Question: I have a problem with my JavaScript code for D3.js. I am trying to use the 'd3.nest()' function to summarize my large CSV file and then create visualizations from it. I am trying to make a grouped bar chart as shown here : <URL>.
But nothing is displayed on the page when I load it up. The grouped chart is meant to show the number of actual and predicted repairs values based on the modules ('module_category', as shown in the sample data below):
'''
module_category,component_category,date_repair,actual,predicted,
M1,P06,1/1/2009,39,63,
M1,P06,2009/10,3,4,2009/10/1
M1,P06,2009/11,4,3,2009/11/1
M1,P06,2009/12,4,2,2009/12/1
M1,P06,2009/02,29,45,2009/02/1
M1,P06,2009/03,29,32,2009/03/1
M1,P06,2009/04,10,22,2009/04/1
M1,P06,2009/05,13,15,2009/05/1
M1,P06,2009/06,9,16,2009/06/1
M1,P06,2009/07,7,12,2009/07/1
'''
This is the code I've written so far:
'''
(function() {
var margin = {top: 20, right: 90, bottom: 30, left: 60},
width = 980 - margin.left - margin.right,
height = 500 - margin.top - margin.bottom;
var x0 = d3.scale.ordinal()
.rangeRoundBands([0, width], .1);
var x1 = d3.scale.ordinal();
var y = d3.scale.linear()
.range([height, 0]);
var color = d3.scale.category10();
var xAxis = d3.svg.axis()
.scale(x0)
.orient("bottom");
var yAxis = d3.svg.axis()
.scale(y)
.orient("left")
.tickFormat(d3.format(".2s"));
var svg = d3.select("#maincontent").append("svg")
.attr('width', width + margin.right + margin.left)
.attr('height', height + margin.top + margin.bottom)
.append("g")
.attr("transform", "translate(" + margin.left + "," + margin.top + ")");
var tip=d3.tip()
.attr("class","d3-tip")
.offset([-10, 0])
.html(function(d) { return "No. of repairs: " + d.value; });
d3.csv("data/Consolidated_result.csv", function(error, data) {
if (error) throw error;
data = d3.nest()
.key(function(d) { return d.module_category;})
.rollup(function(values){
var counts = {}, keys = ['actual', 'predicted']
keys.forEach(function(key){
counts[key] = d3.sum(values, function(d){ return d[key]})
})
return counts
})
.entries(data);
console.log(data);
x0.domain(data.map(function(d) { return d.key; }));
x1.domain(d3.keys(data)).rangeRoundBands([0, x0.rangeBand()]);
y.domain([0, d3.max(data, function(d) { return d3.max(d.values, function(d) { return d.values.length; }); })]);
svg.call(tip);
svg.append("g")
.attr("class", "x axis")
.attr("transform", "translate(0," + height + ")")
.call(xAxis);
svg.append("g")
.attr("class", "y axis")
.call(yAxis)
.append("text")
.attr("transform", "rotate(-90)")
.attr("y", 0 - margin.left)
.attr("x", 0 - (height / 2))
.attr("dy", "1em")
.style("text-anchor", "middle")
.text("Number of Repairs");
var module = svg.selectAll(".module")
.data(data, function(d){ return d.values; })
.enter().append("g")
.attr("class", "g")
.attr("transform", function(d) { return "translate(" + x0(d.key) + ",0)"; });
module.selectAll("rect")
.data(data)
.enter().append("rect")
.attr("width", x1.rangeBand())
.attr("x", function(d) { return x1(d.key); })
.attr("y", function(d) { return y(d.values); })
.attr("height", function(d) { return height - y(d.values); })
.style("fill", function(d) { return color(d.key); });
var legend = svg.selectAll(".legend")
.data(d3.keys(data).slice().reverse())
.enter().append("g")
.attr("class", "legend")
.attr("transform", function(d, i) { return "translate(0," + i * 20 + ")"; });
legend.append("rect")
.attr("x", width - 18)
.attr("width", 18)
.attr("height", 18)
.style("fill", color);
legend.append("text")
.attr("x", width - 24)
.attr("y", 9)
.attr("dy", ".35em")
.style("text-anchor", "end")
.text(function(d) { return d; });
});
}
'''
I am also trying to add interactivity to the chart to allow the user to view the components related to a module when they click on it. The picture below is the ideal chart I am looking to make:

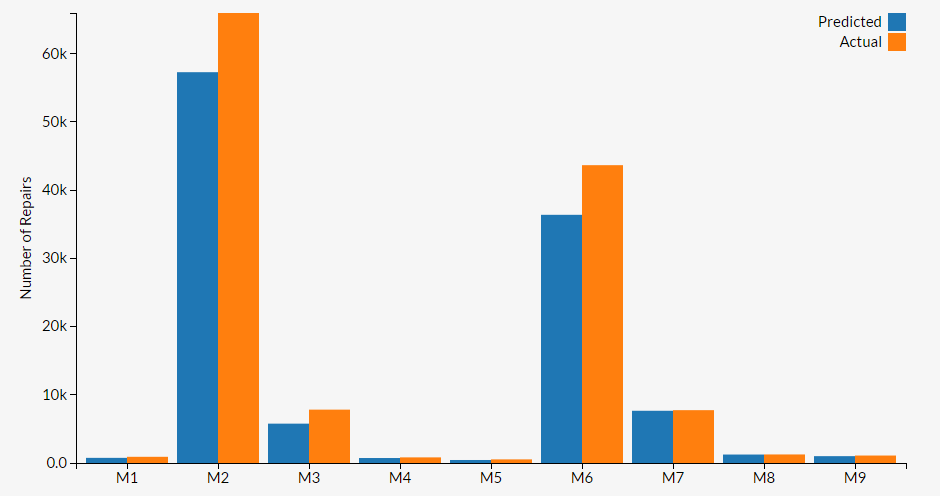
Answer: Some issues in your code:
: CSV is incorrect actual and predicted data have dates in them:
'''
module_category,component_category,date_repair,actual,predicted,
M1,P06,1/1/2009,39,63,
M1,P06,2009/10,3,4,2009/10/1
M1,P06,2009/11,4,3,2009/11/1
M1,P06,2009/12,4,2,2009/12/1
'''
should have been:
'''
module_category,component_category,date_repair,actual,predicted
M1,P06,1/1/2009,39,63
M2,P06,2009/10/1,3,4
M3,P06,2009/10/1,30,40
'''
: domain for x1 is wrong.
Your code:
'''
x1.domain(d3.keys(data)).rangeRoundBands([0, x0.rangeBand()]);
'''
here 'd3.keys(data)' is undefined
should have been
'''
x1.domain(['actual', 'predicted']).rangeRoundBands([0, x0.rangeBand()]);
'''
: domain for y is wrong.
Your code:
'''
y.domain([0, d3.max(data, function(d) { return d3.max(d.values, function(d) { return d.values.length; }); })]);
'''
should have been
'''
//store all the values in array
var yval = [];
data.forEach(function(d) {
yval.push(d.values.actual);
yval.push(d.values.predicted);
});
//then do max on that
y.domain([0, d3.max(yval)]);
'''
: data set is incorrect.
'''
module.selectAll("rect")
.data(data) //you are passing an object but it should be an array
.enter().append("rect")
'''
should have been
'''
module.selectAll("rect")
.data(function(d) {
var ary = [];
ary.push({name:"actual", value:d.values.actual});
ary.push({name:"predicted", value:d.values.predicted});
return ary;
})
'''
Working code <URL>
Hope this helps!